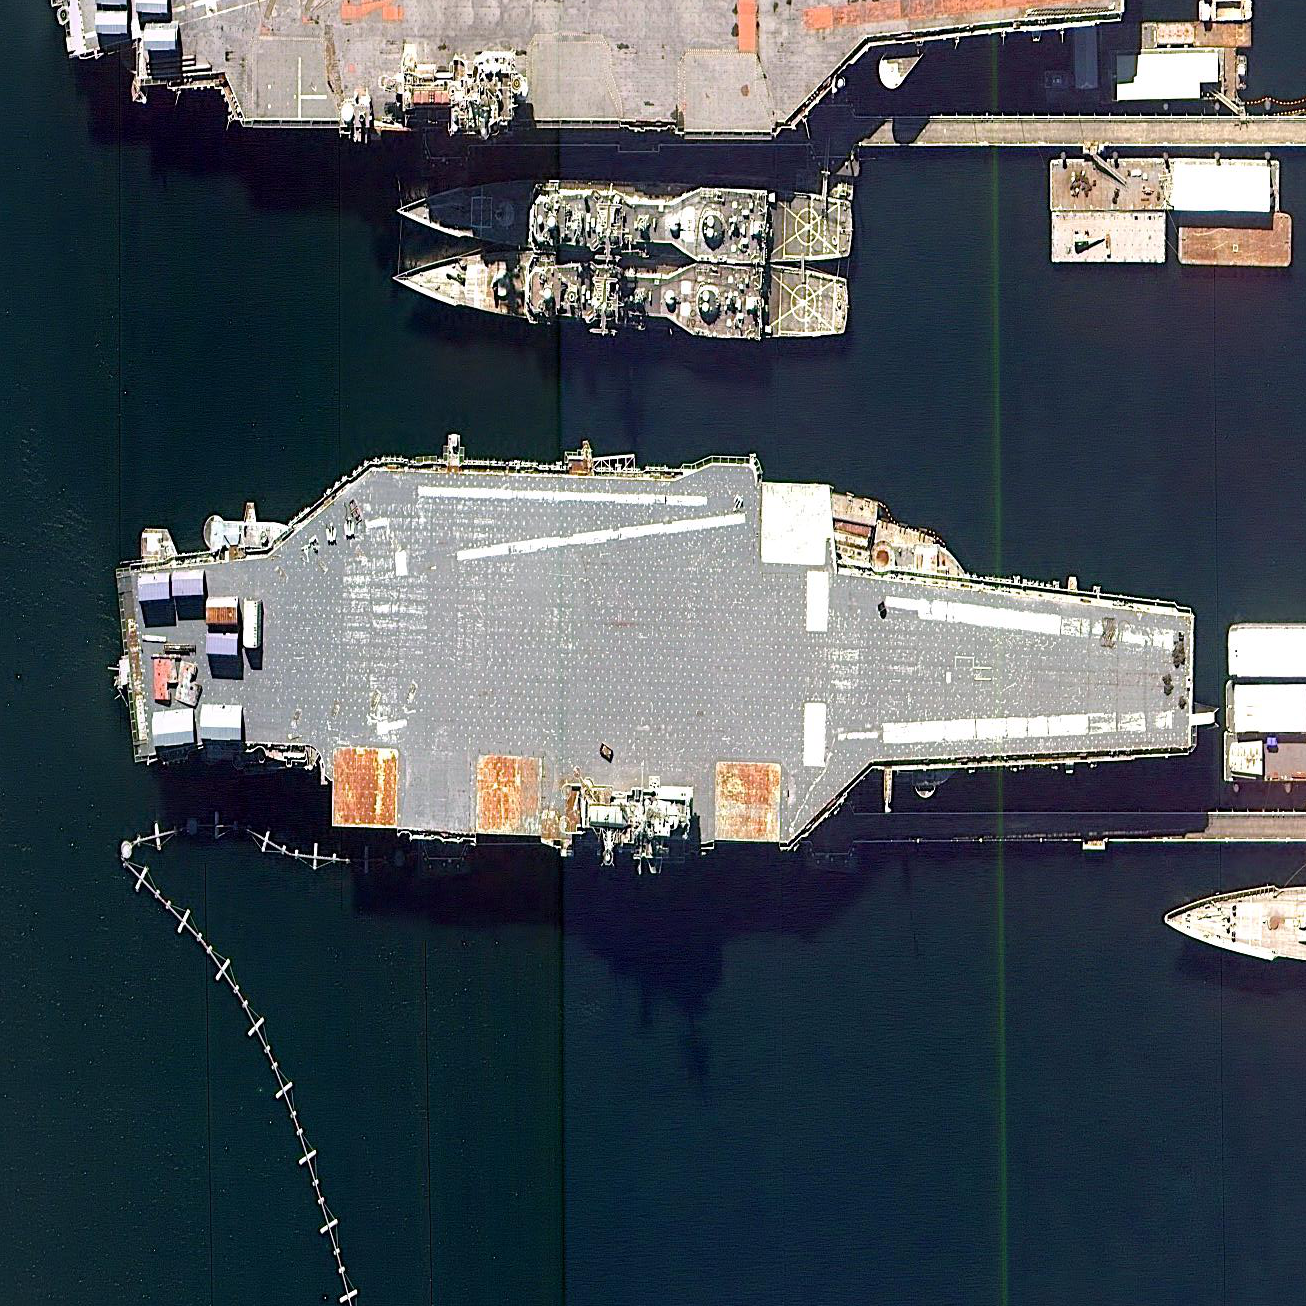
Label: aircraft_carrier